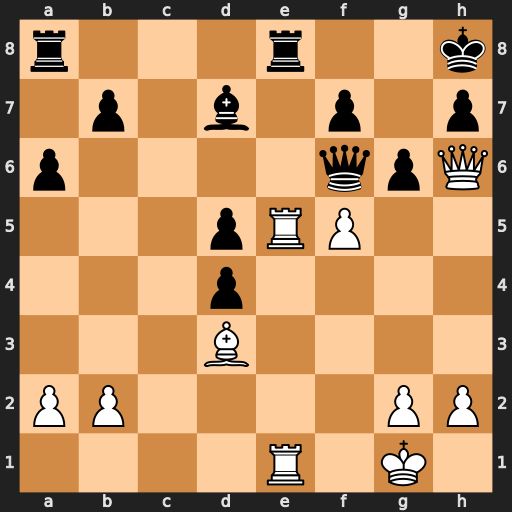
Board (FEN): r3r2k/1p1b1p1p/p4qpQ/3pRP2/3p4/3B4/PP4PP/4R1K1
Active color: w
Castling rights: -
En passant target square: -
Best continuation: Rxe8+ Rxe8 Rxe8+ Bxe8 Qf8#